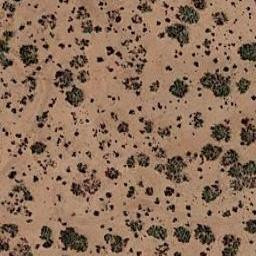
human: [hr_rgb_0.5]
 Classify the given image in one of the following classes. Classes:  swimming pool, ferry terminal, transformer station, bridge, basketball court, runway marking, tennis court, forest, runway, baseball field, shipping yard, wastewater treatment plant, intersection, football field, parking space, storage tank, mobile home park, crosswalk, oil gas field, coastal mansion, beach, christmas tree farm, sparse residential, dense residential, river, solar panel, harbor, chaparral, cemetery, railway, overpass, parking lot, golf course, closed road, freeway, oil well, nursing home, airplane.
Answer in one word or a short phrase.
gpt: chaparral